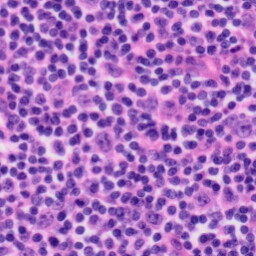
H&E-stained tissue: Tonsil